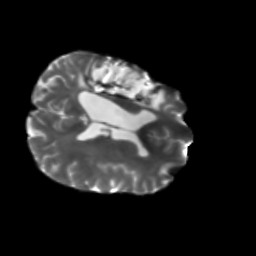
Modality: T2w
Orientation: axial
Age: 42
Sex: male
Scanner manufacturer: siemens
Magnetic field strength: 3 T
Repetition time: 5.25 s
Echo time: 0.08 s